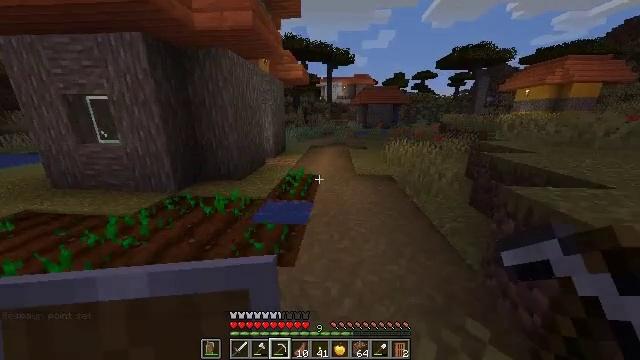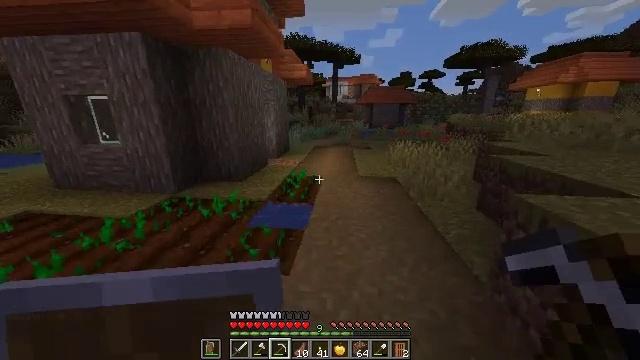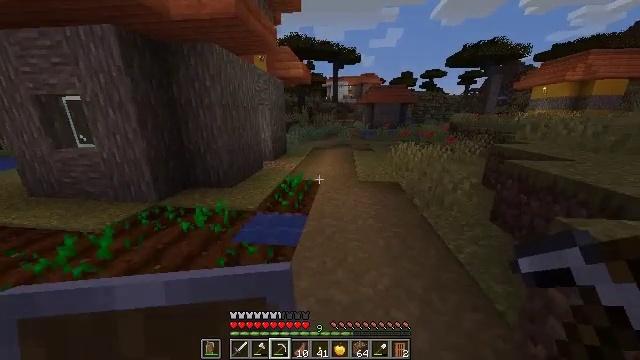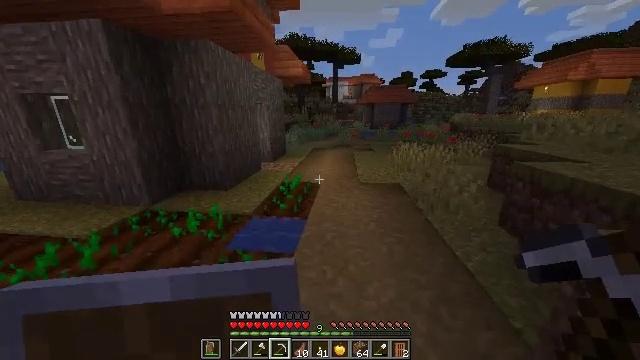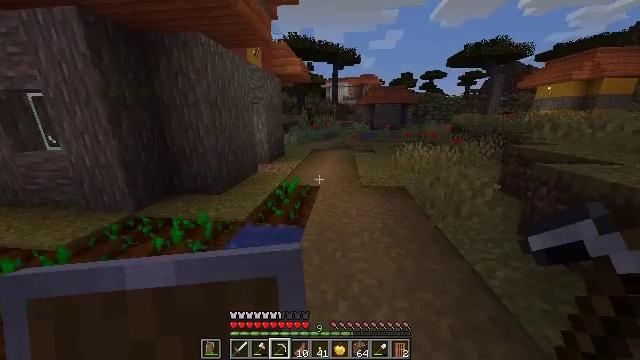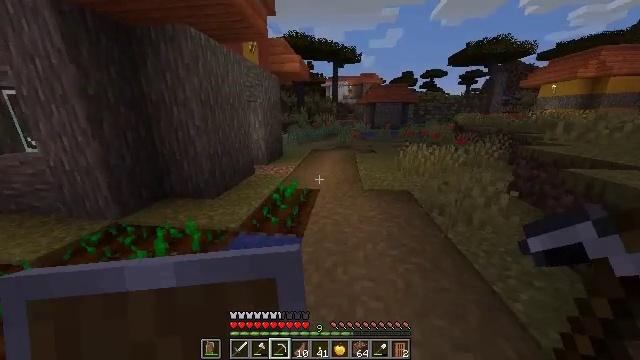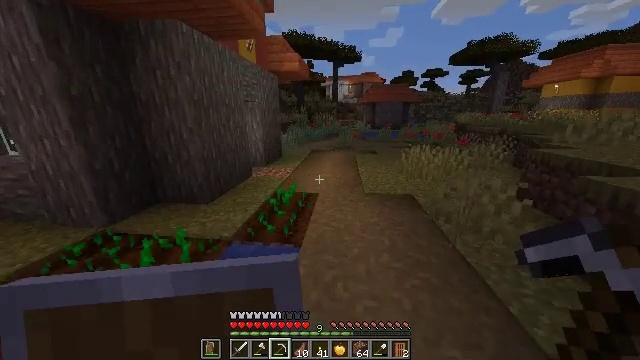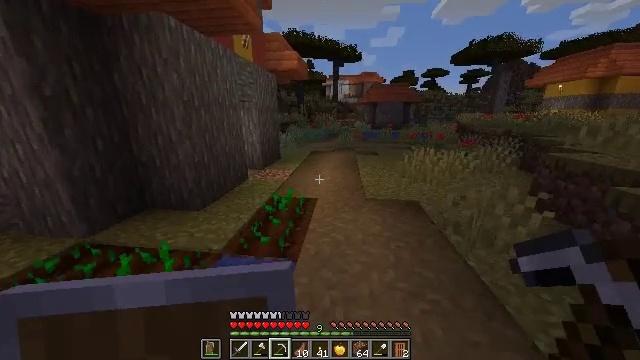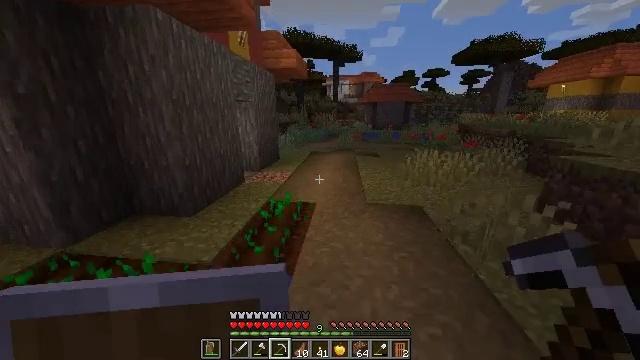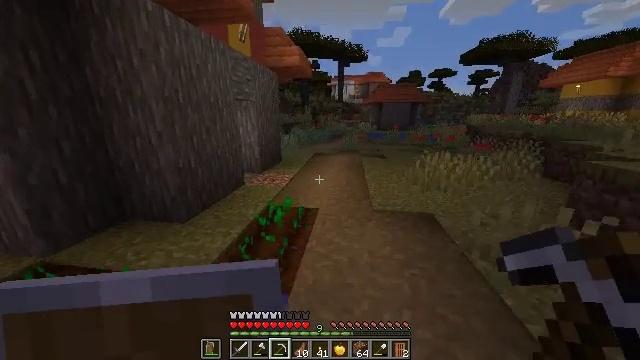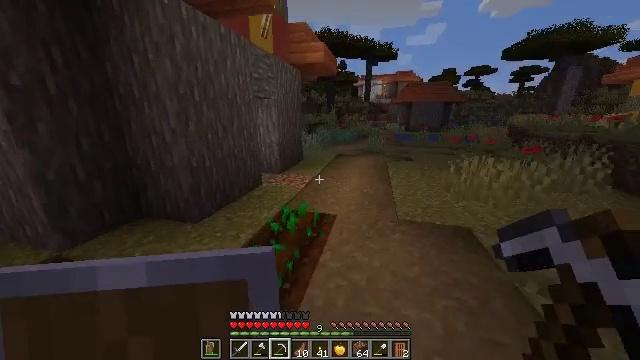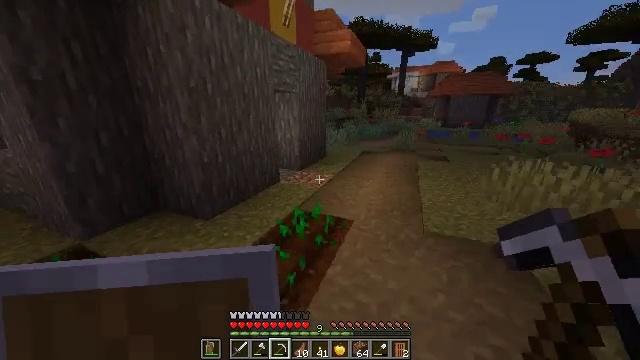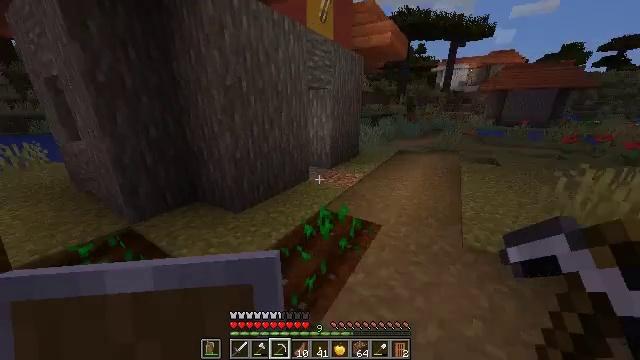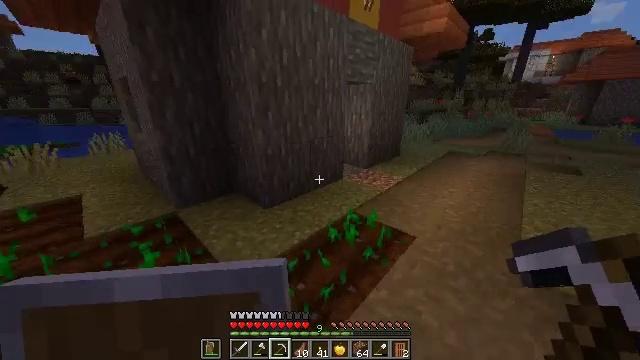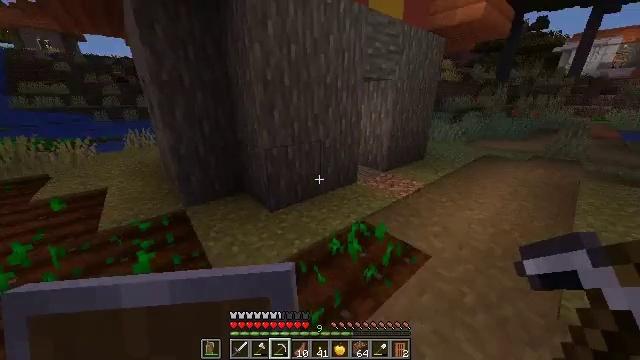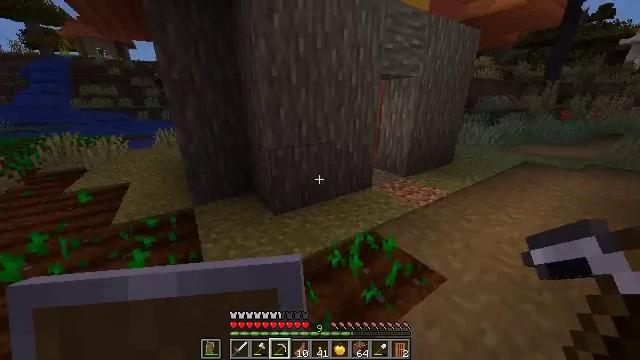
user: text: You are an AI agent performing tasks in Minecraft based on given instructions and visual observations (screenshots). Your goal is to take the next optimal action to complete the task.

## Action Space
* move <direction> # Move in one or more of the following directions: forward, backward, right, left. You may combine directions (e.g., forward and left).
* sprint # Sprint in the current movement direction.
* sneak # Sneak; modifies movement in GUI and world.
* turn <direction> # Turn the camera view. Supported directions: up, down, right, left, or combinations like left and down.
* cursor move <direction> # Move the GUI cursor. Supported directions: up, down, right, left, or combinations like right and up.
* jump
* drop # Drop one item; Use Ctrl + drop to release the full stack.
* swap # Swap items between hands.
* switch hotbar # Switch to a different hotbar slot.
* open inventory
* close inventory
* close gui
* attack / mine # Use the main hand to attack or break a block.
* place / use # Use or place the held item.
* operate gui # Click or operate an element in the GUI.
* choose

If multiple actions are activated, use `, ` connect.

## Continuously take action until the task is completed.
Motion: motion action
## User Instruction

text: Attack the orange bed to pick it up.
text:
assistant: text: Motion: move forward, turn left
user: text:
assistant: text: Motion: move forward
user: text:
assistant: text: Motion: move forward
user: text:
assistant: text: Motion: move forward
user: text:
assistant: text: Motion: move forward
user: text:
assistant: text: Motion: move forward
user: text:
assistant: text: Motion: move forward
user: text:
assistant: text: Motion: move forward
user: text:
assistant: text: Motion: move forward, turn left
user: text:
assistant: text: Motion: move forward and move right, turn left
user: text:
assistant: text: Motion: move forward and move right, turn left and down
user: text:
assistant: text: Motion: move forward and move right, turn left
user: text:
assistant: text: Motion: move forward and move right, turn left and down
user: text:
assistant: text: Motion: move forward and move right, turn left
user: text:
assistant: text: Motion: move forward and move right, turn left
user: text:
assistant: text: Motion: move forward and move right, turn left
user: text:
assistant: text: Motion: move forward and move right, turn left
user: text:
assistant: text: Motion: move forward and move right, turn left
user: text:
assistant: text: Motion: move forward and move right, turn left
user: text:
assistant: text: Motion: move forward and move right, turn left
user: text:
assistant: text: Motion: move forward and move right
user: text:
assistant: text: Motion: move forward and move right
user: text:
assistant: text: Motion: move forward and move right
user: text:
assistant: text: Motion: move forward and move right, turn left
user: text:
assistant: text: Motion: move forward
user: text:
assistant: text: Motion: move forward
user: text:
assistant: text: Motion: move forward
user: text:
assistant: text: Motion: move forward, turn left, use / place
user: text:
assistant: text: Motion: move forward, use / place
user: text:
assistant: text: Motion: move forward, turn left and down